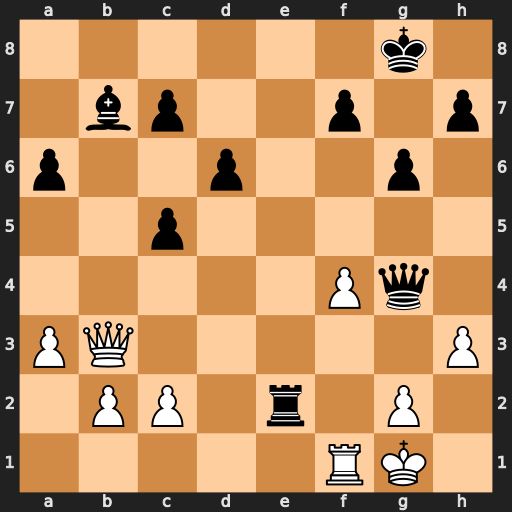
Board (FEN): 6k1/1bp2p1p/p2p2p1/2p5/5Pq1/PQ5P/1PP1r1P1/5RK1
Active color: w
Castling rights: -
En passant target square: -
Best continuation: hxg4 Rxg2+ Kh1 Be4 Qb8+